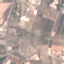
Land use / land cover: PermanentCrop